Field crop: maize
Growth stage: 2
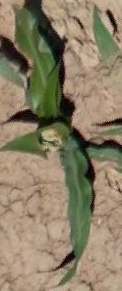
Species: maize